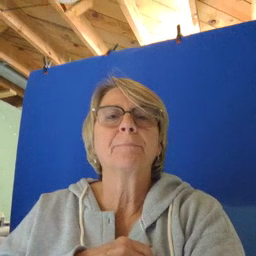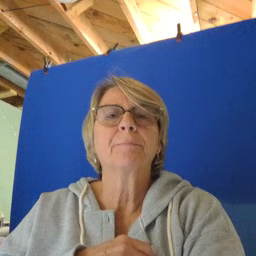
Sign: mom